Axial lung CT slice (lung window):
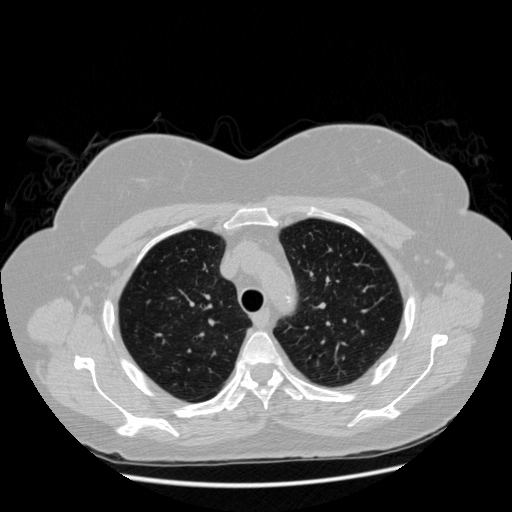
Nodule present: no